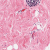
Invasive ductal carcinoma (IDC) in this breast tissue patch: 0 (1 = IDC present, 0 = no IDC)